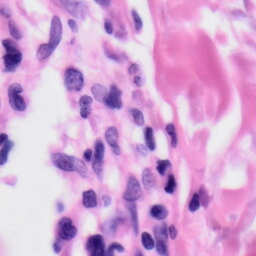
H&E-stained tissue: Skin